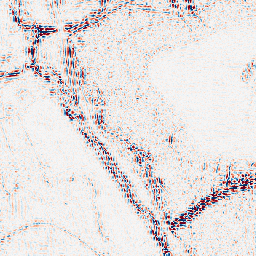
Category: wavelet
Decomposition family: wavelet_reverse_biorthogonal
Decomposition parameters: wavelet: rbio5.5
level: 2
Upsampling method: lanczos
Upsampling parameters: scale: 2
Upsampling scale: 2